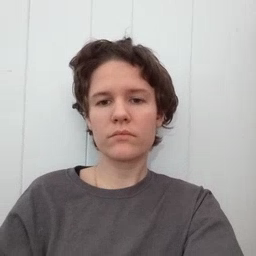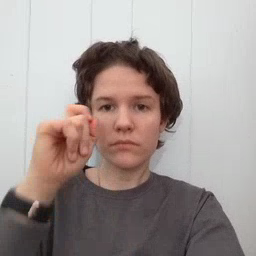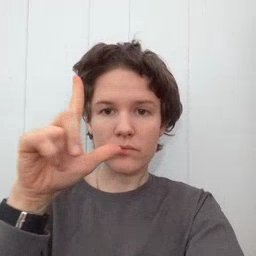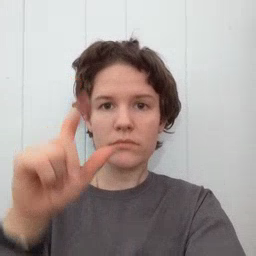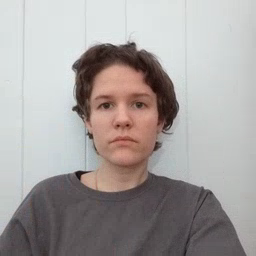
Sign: awake